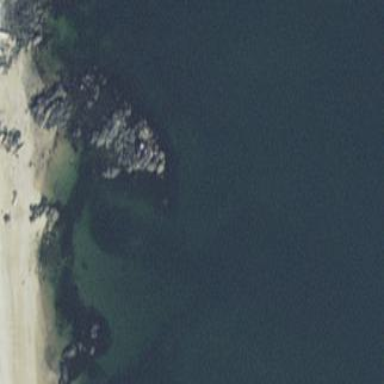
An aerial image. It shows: Natural rock reef.